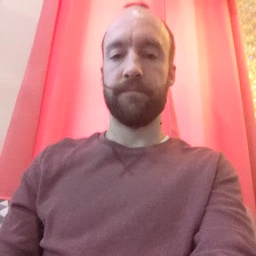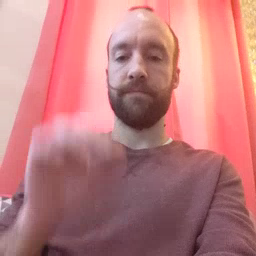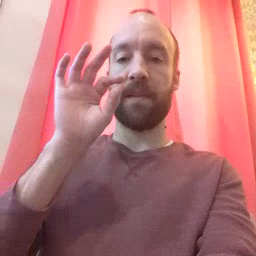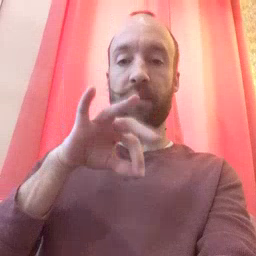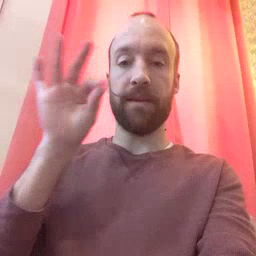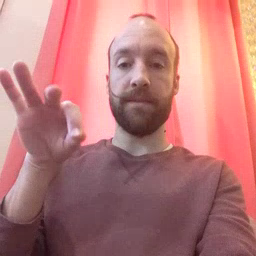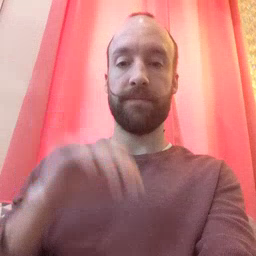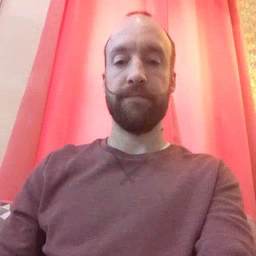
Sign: frenchfries